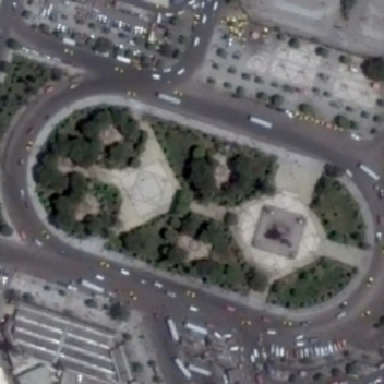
The square is a wide road .